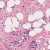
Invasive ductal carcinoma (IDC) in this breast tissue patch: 1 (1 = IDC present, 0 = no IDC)